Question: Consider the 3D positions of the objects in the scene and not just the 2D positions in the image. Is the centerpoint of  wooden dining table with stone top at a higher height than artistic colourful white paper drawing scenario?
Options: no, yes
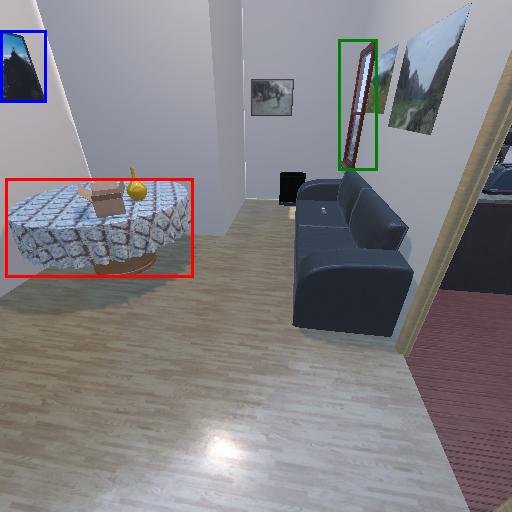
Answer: no